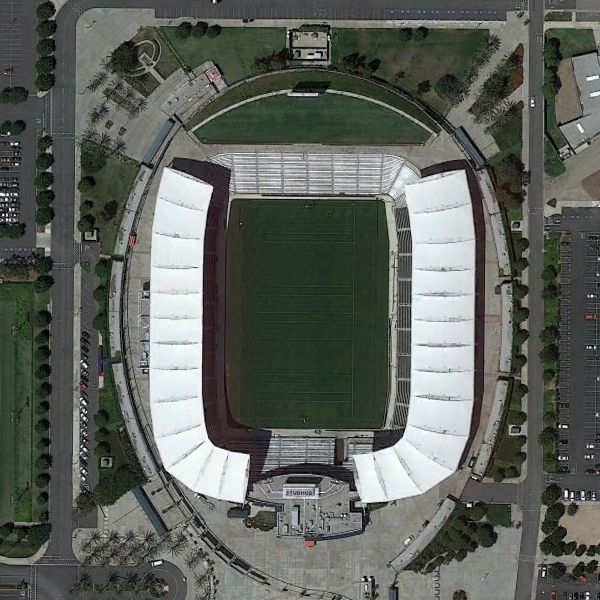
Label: Stadium